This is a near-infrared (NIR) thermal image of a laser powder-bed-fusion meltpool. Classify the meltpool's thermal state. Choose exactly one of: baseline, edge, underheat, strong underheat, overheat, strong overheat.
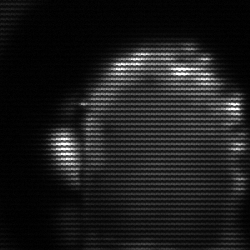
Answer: baseline